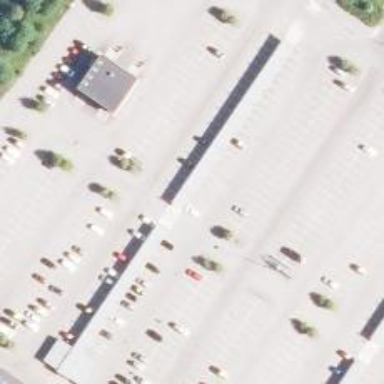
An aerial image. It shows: Trolley bay.